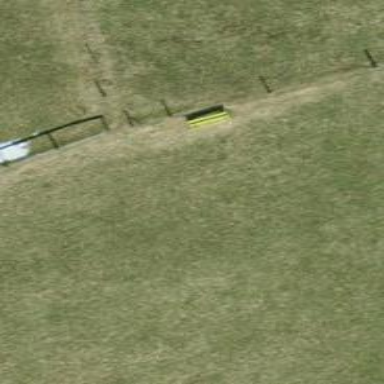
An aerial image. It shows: Fence.